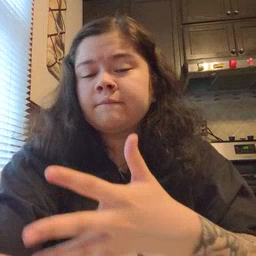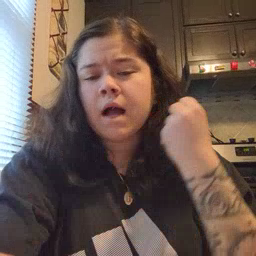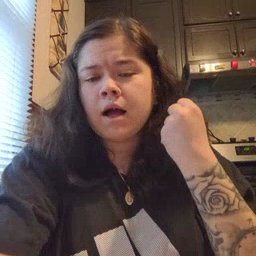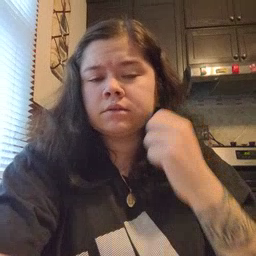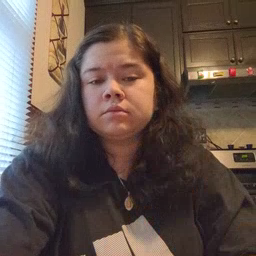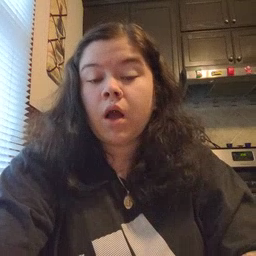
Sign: fast